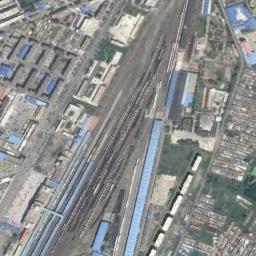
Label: railway